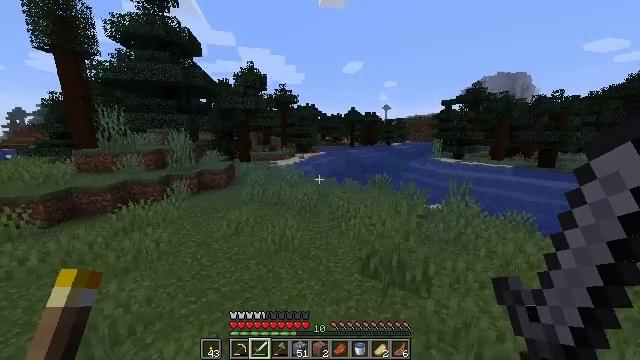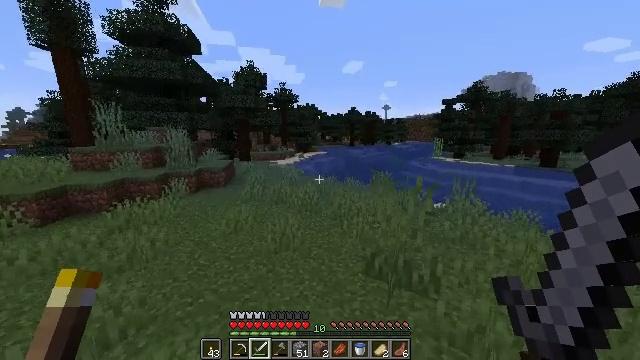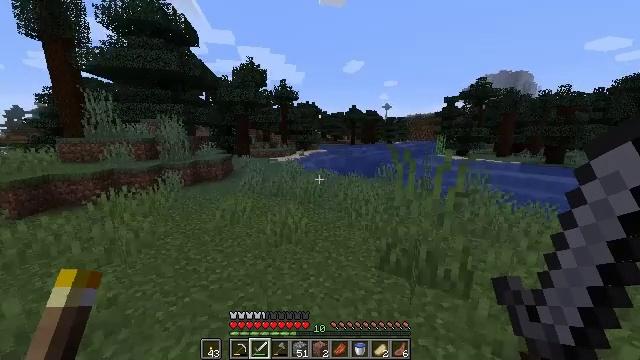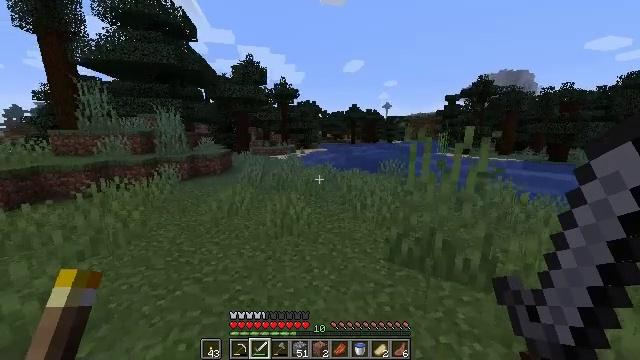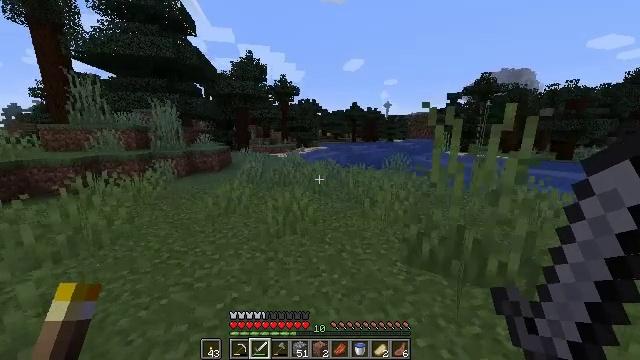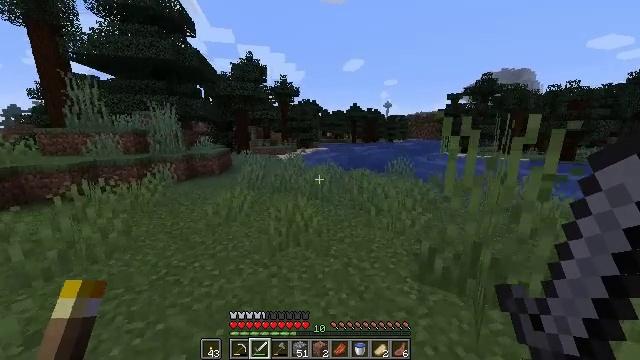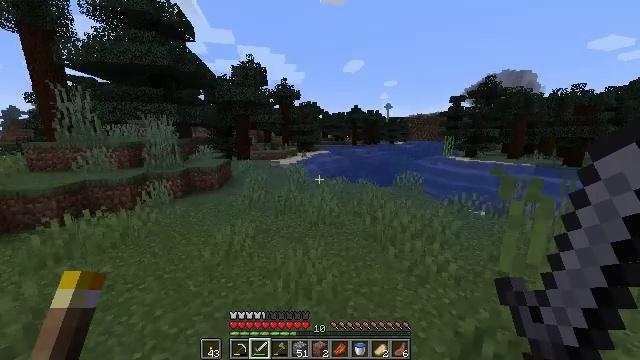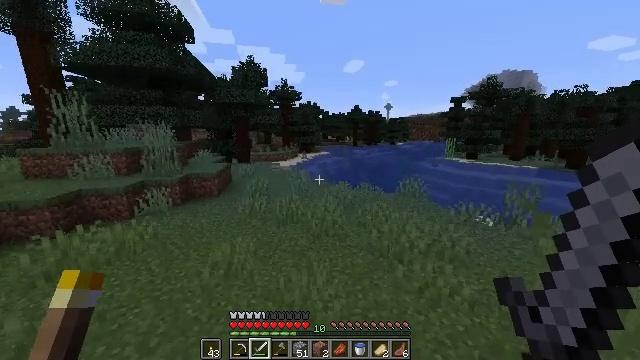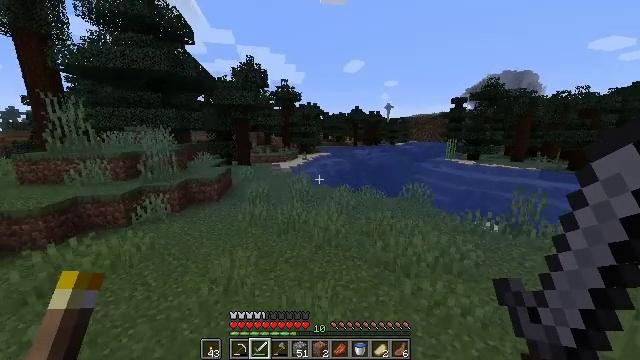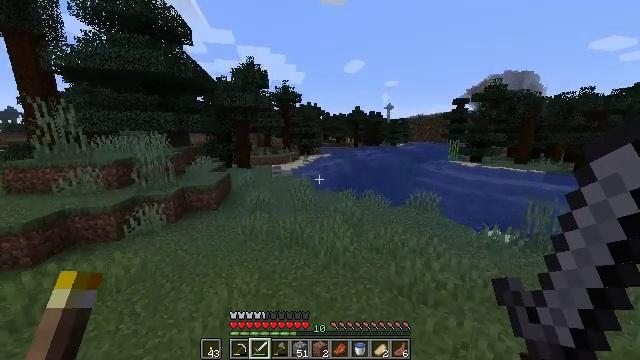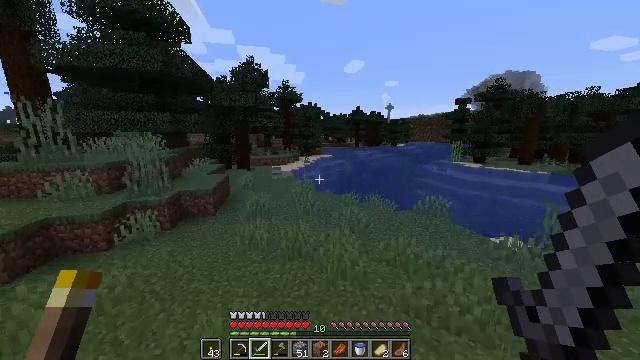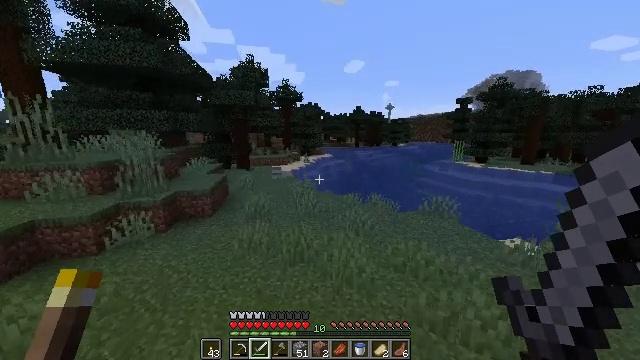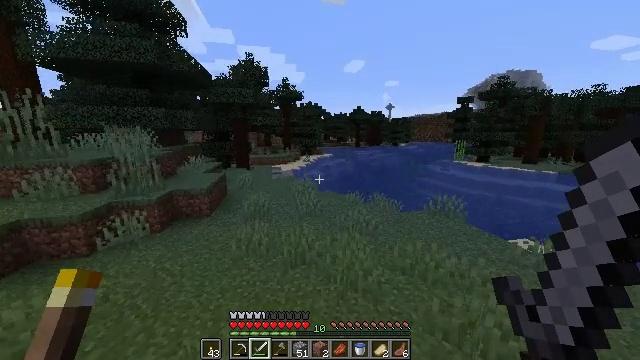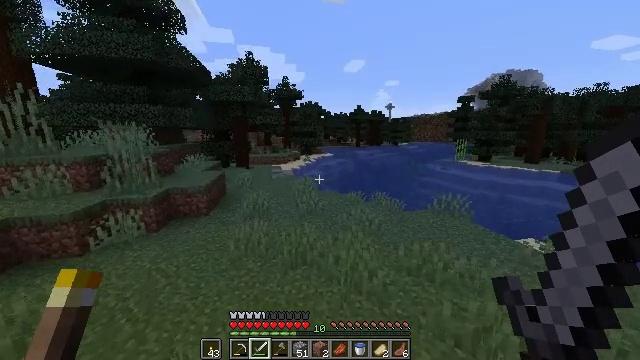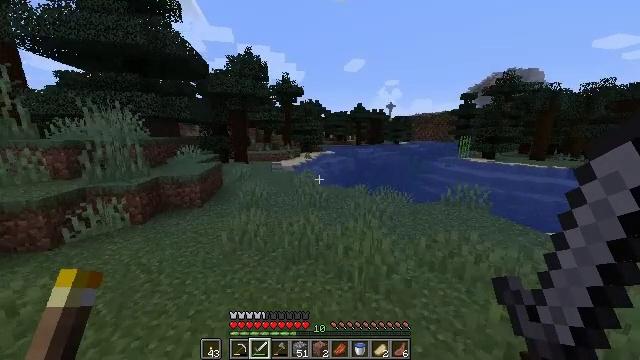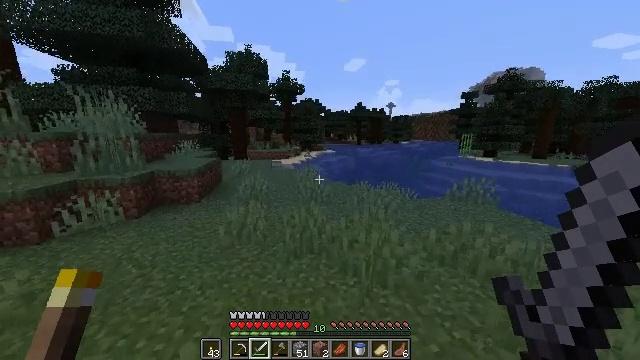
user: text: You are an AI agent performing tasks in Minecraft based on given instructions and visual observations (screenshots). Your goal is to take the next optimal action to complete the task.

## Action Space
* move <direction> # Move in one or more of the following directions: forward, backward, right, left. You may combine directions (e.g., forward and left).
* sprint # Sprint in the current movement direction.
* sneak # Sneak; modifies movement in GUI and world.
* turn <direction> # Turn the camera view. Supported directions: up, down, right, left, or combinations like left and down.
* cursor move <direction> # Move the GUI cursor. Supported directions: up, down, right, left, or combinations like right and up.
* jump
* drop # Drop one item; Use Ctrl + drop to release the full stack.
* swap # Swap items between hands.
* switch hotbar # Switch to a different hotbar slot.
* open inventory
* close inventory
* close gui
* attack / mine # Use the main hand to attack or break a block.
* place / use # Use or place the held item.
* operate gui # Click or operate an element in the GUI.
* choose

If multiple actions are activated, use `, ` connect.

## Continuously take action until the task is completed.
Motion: motion action
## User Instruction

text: Collect spruce leaves for landscaping.
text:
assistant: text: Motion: move forward, sprint, jump
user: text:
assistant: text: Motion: move forward, sprint, jump
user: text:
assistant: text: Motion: move forward and move left, sprint, jump
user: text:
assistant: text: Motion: move forward and move left, sprint, jump
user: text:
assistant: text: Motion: move forward and move left, sprint, jump
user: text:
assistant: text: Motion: move forward and move left, sprint, jump
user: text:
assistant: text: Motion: move forward, sprint, jump
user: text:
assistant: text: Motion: move forward, sprint, jump
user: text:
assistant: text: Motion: move forward, sprint, jump
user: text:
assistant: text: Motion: move forward, sprint, jump
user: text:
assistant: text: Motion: move forward, sprint, jump
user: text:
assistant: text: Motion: move forward, sprint, jump
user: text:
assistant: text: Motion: move forward, sprint, jump
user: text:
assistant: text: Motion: move forward and move left, sprint, jump
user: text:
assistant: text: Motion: move forward and move left, sprint, jump
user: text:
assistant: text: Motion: move forward and move left, sprint, jump
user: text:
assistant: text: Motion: move forward and move left, sprint, jump
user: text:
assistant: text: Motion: move forward and move left, sprint, jump
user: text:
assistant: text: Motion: move forward and move left, sprint, jump
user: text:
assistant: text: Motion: move forward, sprint, jump
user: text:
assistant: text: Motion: move forward, sprint, jump
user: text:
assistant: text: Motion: move forward, sprint, jump
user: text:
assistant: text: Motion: move forward, sprint, jump
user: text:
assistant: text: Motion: move forward, sprint, jump
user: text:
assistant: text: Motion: move forward and move left, sprint, jump
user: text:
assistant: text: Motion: move forward and move left, sprint, jump
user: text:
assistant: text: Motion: move forward and move left, sprint, jump
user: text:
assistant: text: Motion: move forward and move left, sprint, jump
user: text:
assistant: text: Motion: move forward and move left, sprint, jump
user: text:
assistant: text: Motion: move forward, sprint, jump